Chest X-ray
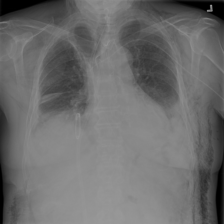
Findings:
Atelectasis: negative
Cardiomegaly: negative
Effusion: positive
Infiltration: negative
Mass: negative
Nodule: negative
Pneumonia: negative
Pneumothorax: negative
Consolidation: negative
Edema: negative
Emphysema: negative
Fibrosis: negative
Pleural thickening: negative
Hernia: negative